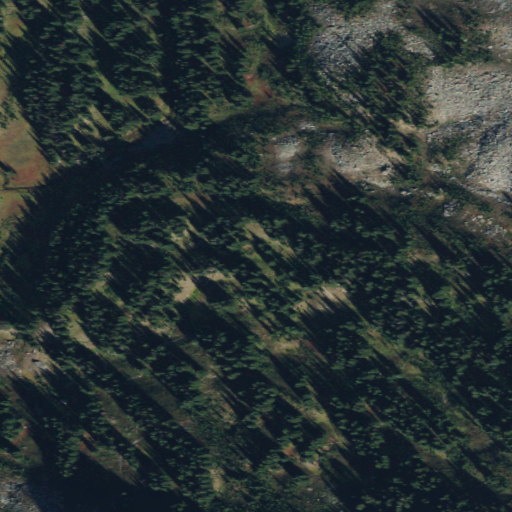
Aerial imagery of depression(s) in Washington named Huckleberry Basin containing evergreen forest and shrub